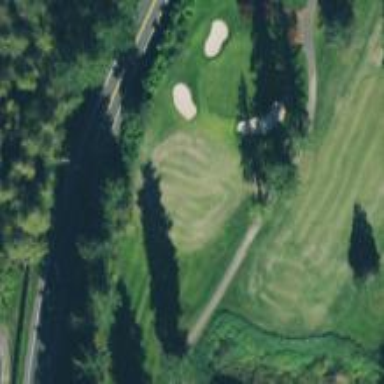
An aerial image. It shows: Golf hole.